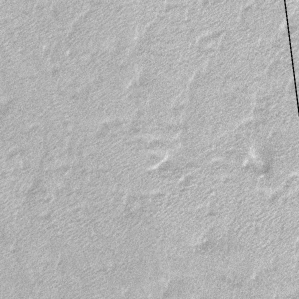
Label: frost